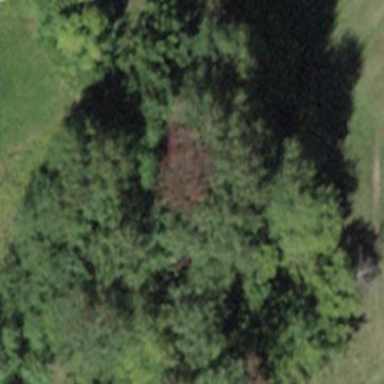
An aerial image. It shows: Deciduous broadleaved woodland.